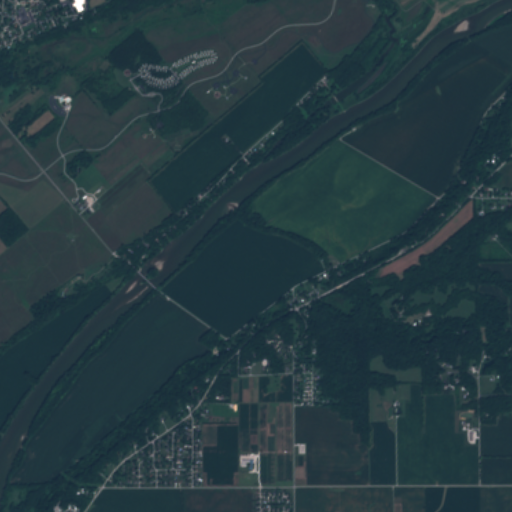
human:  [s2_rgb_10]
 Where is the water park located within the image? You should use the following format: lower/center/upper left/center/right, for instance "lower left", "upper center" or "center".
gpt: The water park is located in the upper left of the image.
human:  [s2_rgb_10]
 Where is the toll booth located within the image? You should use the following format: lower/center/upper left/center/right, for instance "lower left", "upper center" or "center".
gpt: The toll booth is located in the upper left of the image.
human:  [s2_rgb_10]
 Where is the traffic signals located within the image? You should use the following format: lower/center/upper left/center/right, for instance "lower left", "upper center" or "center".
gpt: The traffic signals is located in the center left of the image.
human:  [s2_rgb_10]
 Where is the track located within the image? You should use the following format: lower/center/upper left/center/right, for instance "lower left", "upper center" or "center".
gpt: There is no track in the image.